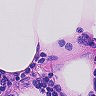
Metastatic tissue present: no